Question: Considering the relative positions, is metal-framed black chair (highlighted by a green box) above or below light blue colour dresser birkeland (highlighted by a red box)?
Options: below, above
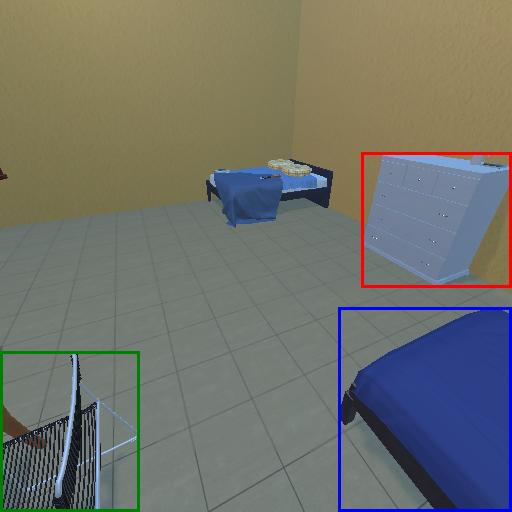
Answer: below